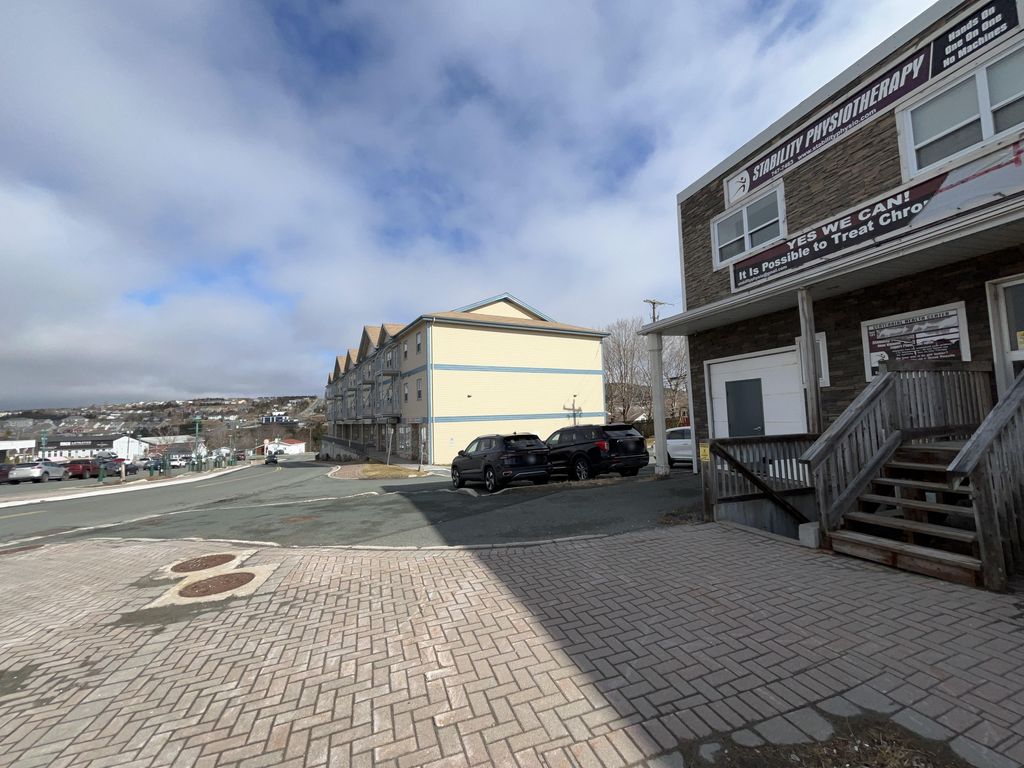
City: st_johns